Question: What time?
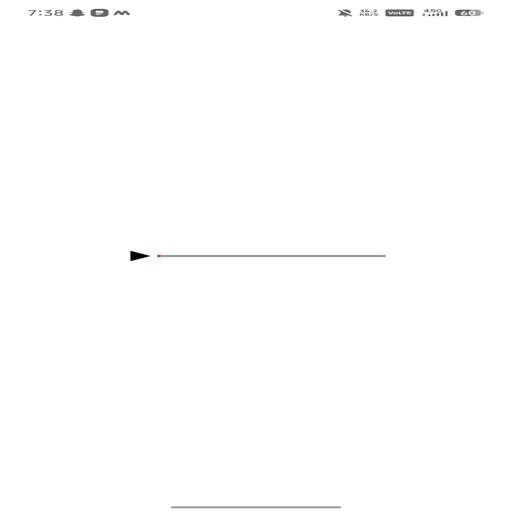
Answer: 07:38:00